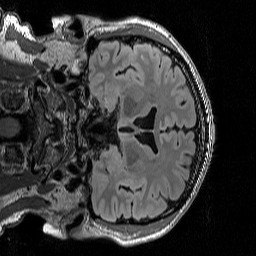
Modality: T2w
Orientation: coronal
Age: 55
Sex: male
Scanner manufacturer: siemens
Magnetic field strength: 3 T
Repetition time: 5 s
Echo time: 0.386 s